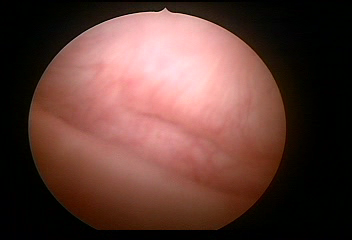
Modality: WLC
Class: Normal mucosa
Bladder cancer association: No